Question: I want to ask pro developers out there that how they manage a big windows form class. Is it a good idea to split it with 'partial' keyword across different files? That's the thing that I was doing so far, but it creats unnecessry designer files that when you double click on them in VS, a blank winform will pop up:

So what I do, basically is group events and code logic for each related group of controls in one file.
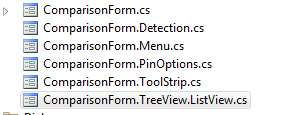
Answer: My answer is "I don't". If you need a lot of code in one single class (in this case a form) it usually means your class is doing a lot of stuff and you need to make it less coupled. A good way to achieve this is to use a sort of MVC or MVP pattern form putting the logic in another place, and to use UserControls so you could have the different functionalities in different controls (with their controller or presenter, depending if you implement MVC or MVP). Divide and conquer.